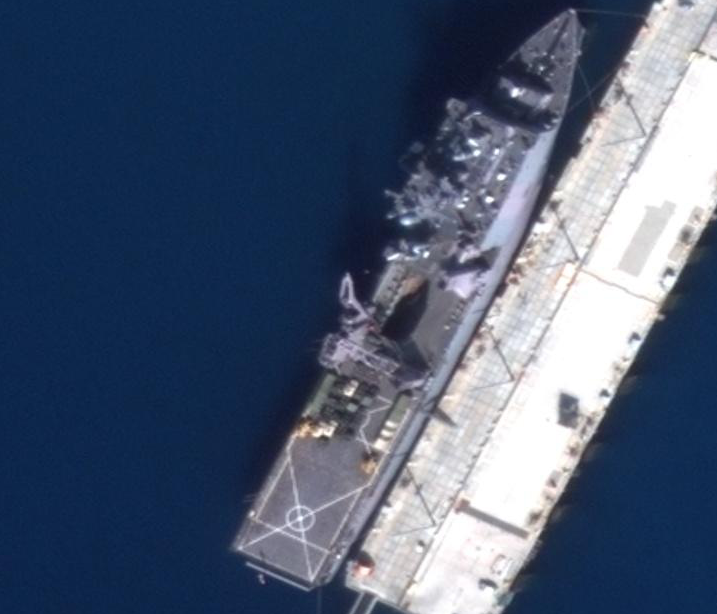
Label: combat